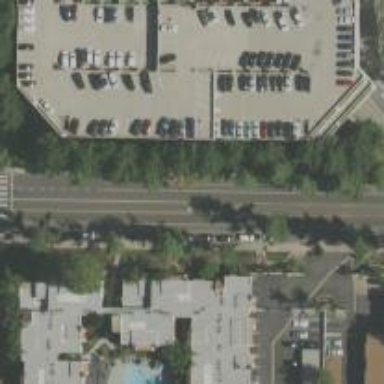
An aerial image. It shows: Tertiary road with separate sidewalk.